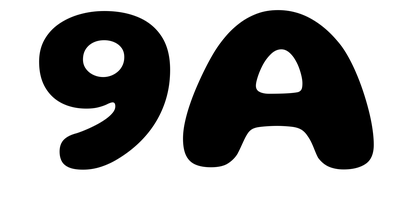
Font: Gluten_Bold